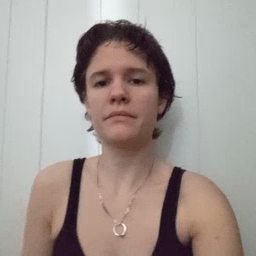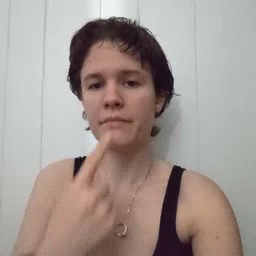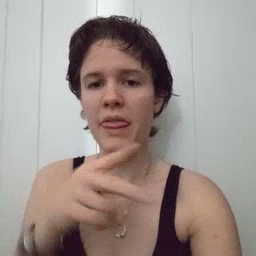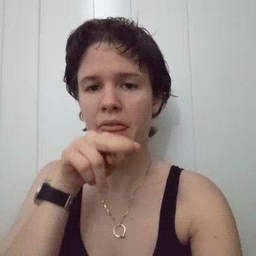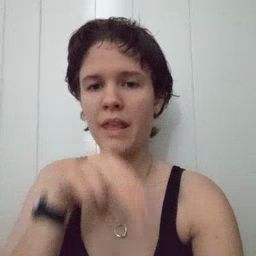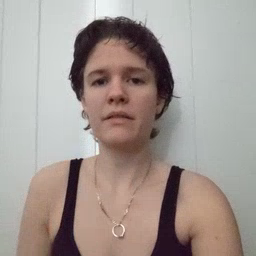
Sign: tongue